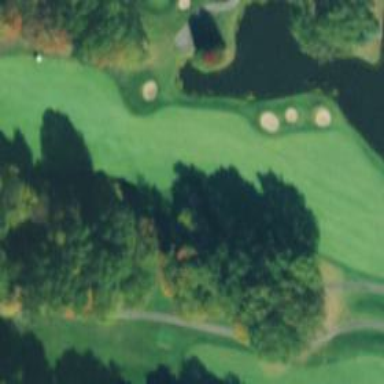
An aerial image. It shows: Golf hole.